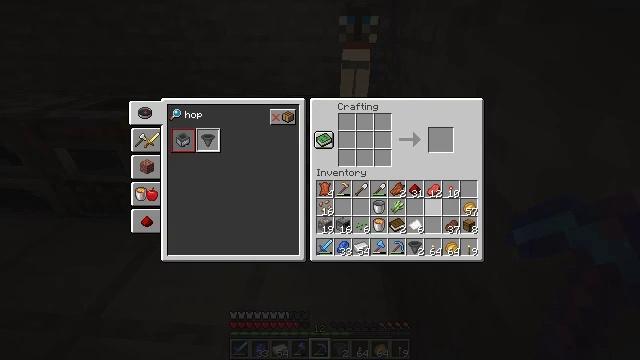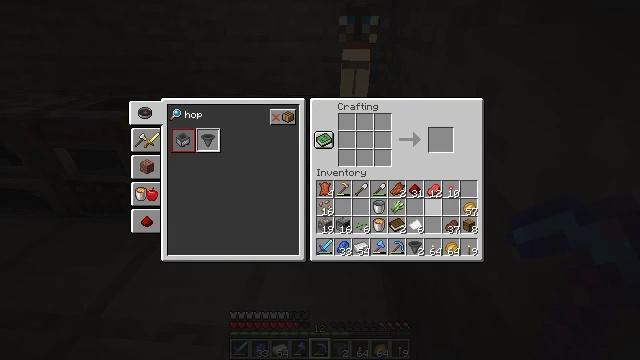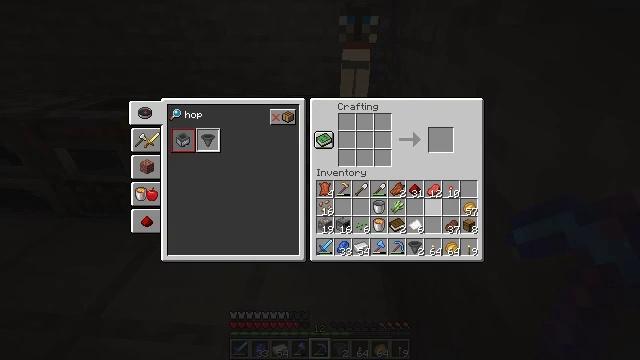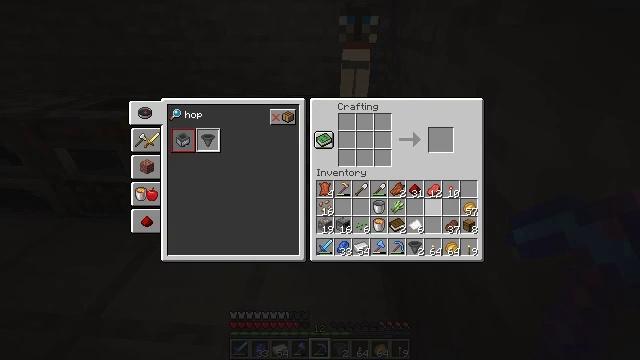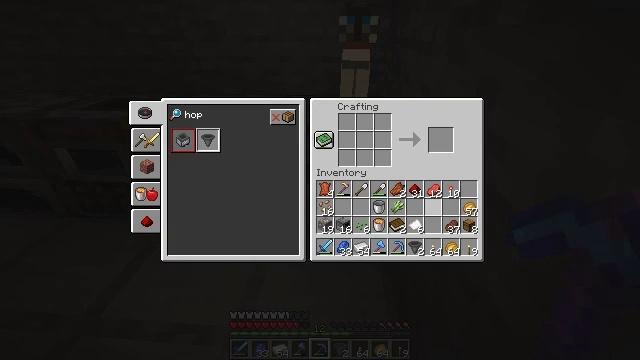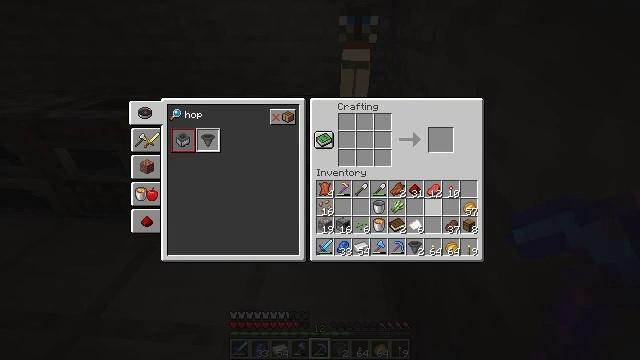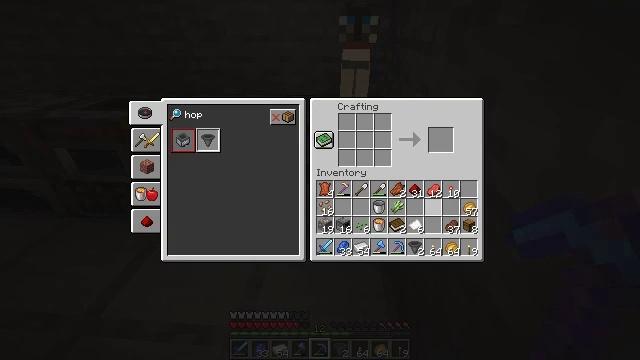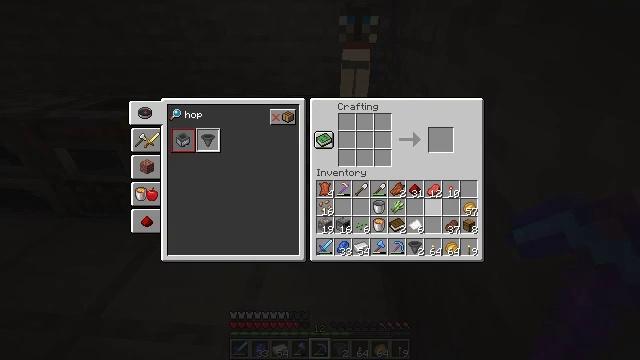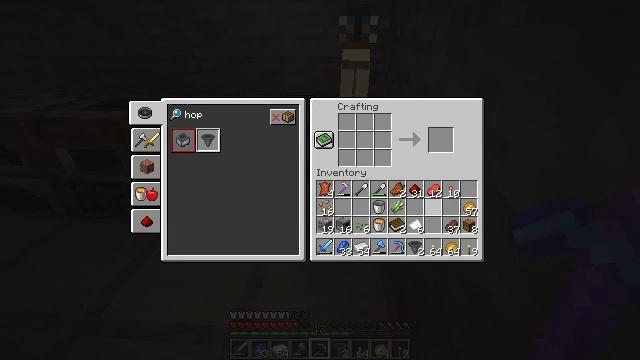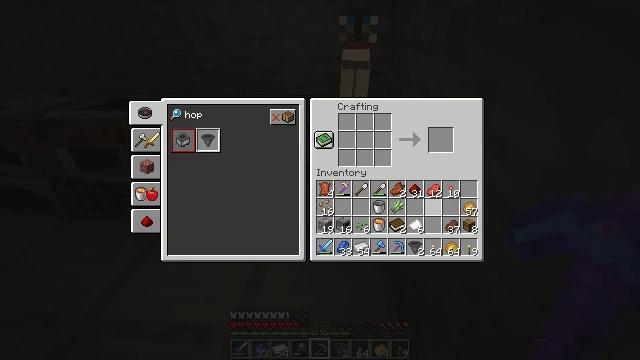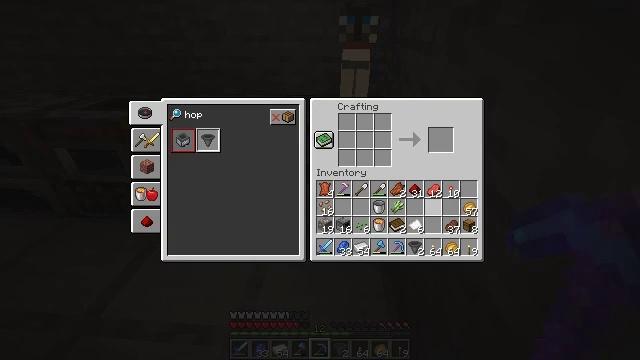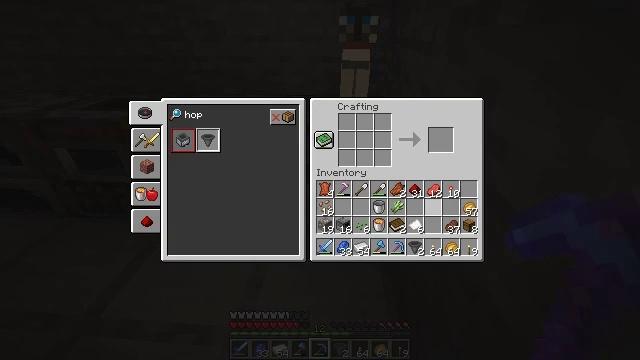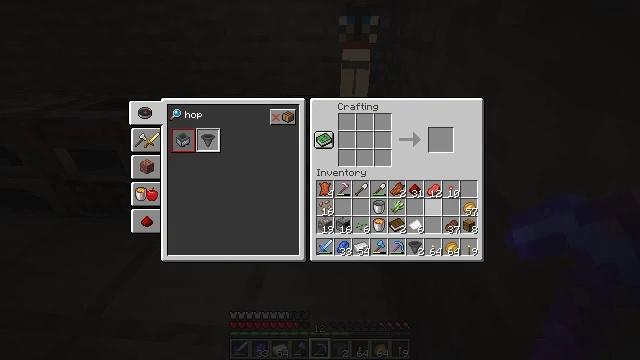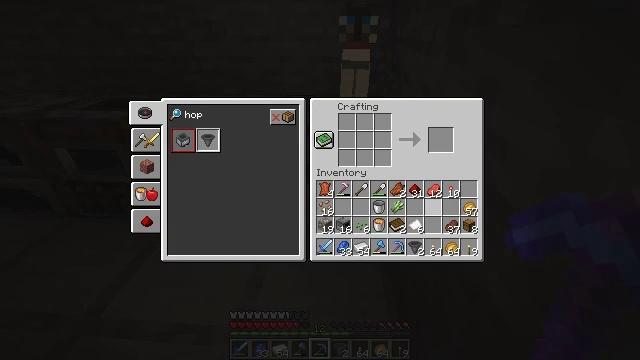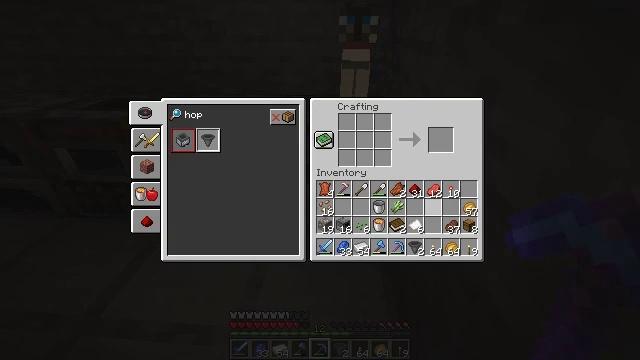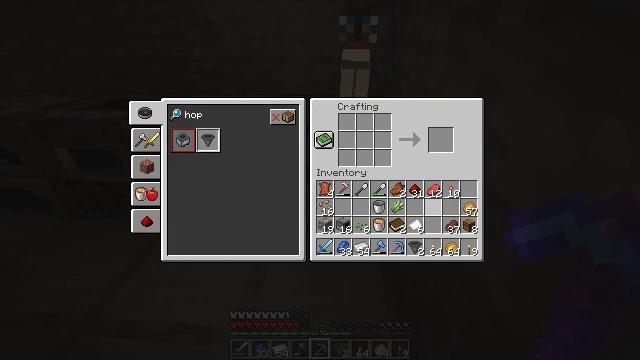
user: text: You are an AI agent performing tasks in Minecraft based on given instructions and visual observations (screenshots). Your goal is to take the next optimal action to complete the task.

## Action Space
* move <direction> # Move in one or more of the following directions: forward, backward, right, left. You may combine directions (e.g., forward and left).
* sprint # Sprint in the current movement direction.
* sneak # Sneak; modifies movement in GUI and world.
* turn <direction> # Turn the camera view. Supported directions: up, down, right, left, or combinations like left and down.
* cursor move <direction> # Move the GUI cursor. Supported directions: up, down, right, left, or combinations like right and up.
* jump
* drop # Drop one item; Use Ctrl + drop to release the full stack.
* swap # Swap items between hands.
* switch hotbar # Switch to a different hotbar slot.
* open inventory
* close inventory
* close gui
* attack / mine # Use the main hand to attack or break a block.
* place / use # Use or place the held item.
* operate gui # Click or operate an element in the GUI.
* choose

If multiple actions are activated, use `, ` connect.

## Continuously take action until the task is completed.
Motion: motion action
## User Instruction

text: Interact with the crafting table to craft a minecart.
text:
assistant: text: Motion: no_op
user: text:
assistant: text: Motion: no_op
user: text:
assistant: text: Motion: no_op
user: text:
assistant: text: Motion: no_op
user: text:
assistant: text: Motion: no_op
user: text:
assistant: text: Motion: no_op
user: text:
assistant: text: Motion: no_op
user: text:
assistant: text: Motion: no_op
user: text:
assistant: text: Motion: no_op
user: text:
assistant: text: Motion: no_op
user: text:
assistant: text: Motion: no_op
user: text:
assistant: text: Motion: no_op
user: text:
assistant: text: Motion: no_op
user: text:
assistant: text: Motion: no_op
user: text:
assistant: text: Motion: no_op
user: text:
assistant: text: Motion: no_op
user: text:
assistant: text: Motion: no_op
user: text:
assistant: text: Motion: no_op
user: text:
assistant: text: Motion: no_op
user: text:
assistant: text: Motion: no_op
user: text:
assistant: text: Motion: no_op
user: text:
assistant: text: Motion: no_op
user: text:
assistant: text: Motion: no_op
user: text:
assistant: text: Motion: no_op
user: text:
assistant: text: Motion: no_op
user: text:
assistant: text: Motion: no_op
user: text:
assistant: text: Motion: no_op
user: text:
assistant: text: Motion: no_op
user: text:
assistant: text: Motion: no_op
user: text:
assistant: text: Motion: no_op